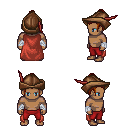
a pixel art fantasy rpg character, male body template, human, dark skin, maroon cape, red pants, brunette short topknot hairstyle, leather cap, white cloth bandages, four views (front, back, left, right), 2x2 character sprite sheet, small pixel art, hard edges, no anti-aliasing